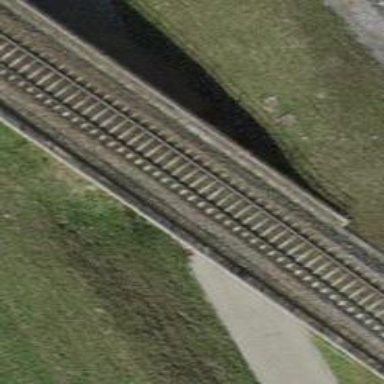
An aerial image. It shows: Railway bridge with electrified contact line. There is one track on the bridge.